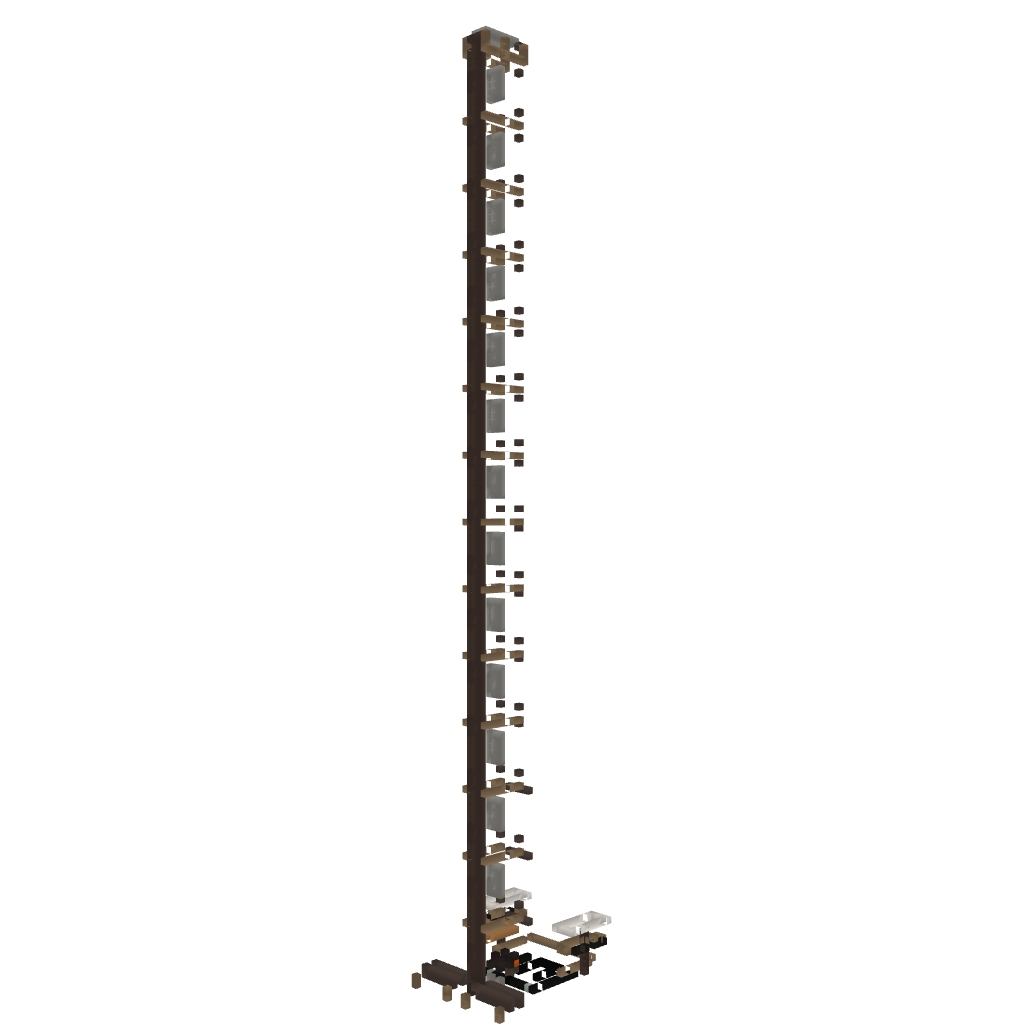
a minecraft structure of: Thimble (diving platform)